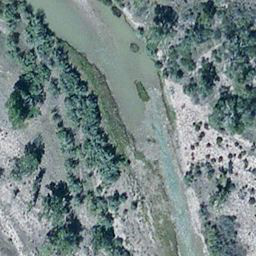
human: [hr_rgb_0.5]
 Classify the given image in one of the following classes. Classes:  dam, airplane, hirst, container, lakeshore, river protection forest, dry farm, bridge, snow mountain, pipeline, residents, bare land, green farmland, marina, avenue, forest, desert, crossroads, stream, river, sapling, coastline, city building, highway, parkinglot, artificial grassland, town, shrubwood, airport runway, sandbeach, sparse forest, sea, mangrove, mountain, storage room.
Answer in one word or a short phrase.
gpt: river